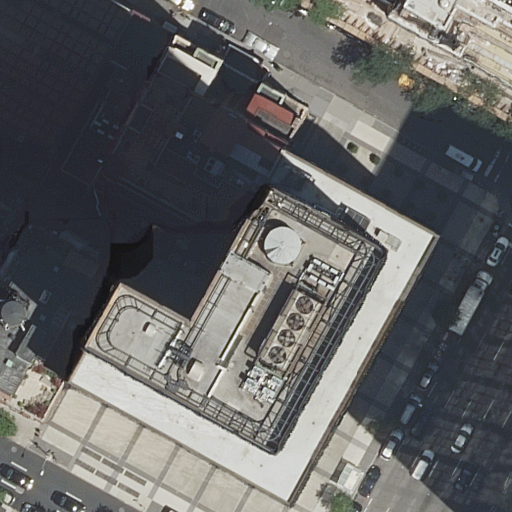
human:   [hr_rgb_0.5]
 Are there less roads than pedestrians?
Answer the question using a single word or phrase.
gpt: no

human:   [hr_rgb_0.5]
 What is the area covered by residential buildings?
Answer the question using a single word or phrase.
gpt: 2304m2

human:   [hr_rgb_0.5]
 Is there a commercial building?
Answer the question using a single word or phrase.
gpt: no

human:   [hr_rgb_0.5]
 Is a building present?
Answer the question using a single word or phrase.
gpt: yes

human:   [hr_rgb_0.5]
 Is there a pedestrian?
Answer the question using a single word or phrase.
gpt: yes

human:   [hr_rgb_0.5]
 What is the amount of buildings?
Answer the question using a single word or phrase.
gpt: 6

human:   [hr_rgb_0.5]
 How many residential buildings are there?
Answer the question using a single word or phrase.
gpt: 4

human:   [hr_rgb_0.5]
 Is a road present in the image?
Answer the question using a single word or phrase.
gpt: yes

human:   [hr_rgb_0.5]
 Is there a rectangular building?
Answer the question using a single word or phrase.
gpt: yes

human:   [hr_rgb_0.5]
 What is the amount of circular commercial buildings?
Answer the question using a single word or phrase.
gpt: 0

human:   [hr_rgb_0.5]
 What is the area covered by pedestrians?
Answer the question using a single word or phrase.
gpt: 3191m2

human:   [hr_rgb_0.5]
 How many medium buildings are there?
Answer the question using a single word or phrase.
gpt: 4

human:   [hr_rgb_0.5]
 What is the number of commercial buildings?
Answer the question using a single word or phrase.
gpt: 0

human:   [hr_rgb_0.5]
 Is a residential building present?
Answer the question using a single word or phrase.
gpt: yes

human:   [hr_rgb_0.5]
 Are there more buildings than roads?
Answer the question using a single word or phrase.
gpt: yes

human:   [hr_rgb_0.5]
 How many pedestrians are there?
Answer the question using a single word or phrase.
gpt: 1

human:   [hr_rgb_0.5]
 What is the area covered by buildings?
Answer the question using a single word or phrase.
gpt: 5087m2

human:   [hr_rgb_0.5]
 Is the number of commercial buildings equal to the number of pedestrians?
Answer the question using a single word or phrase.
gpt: no

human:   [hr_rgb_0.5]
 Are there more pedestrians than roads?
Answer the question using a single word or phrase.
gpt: no

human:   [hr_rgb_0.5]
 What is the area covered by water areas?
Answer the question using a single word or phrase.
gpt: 0m2

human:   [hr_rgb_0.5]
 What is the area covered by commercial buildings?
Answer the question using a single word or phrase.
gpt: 0m2

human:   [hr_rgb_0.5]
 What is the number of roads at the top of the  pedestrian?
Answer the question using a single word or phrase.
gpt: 1

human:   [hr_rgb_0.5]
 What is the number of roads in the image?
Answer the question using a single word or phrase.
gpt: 3

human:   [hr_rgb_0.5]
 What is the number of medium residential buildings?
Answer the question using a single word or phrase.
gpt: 3

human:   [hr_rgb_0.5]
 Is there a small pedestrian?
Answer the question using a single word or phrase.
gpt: no

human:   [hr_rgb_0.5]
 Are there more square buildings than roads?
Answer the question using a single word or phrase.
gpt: no

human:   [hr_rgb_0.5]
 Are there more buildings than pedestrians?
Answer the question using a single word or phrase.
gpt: yes

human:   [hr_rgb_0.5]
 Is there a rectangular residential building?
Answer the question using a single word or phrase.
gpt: yes

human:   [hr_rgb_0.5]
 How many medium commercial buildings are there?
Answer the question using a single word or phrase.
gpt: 0

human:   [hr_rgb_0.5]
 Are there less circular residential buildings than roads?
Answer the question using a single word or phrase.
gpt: yes

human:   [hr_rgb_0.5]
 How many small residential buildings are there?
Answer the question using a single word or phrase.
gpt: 0

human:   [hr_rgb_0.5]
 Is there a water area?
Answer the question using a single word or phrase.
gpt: no

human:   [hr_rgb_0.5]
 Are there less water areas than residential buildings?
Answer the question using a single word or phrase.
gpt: yes

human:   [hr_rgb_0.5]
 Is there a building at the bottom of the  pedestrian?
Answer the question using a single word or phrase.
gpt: yes

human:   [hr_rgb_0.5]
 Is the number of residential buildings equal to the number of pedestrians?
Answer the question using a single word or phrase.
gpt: no

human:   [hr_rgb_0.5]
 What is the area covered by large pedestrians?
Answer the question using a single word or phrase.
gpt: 3191m2

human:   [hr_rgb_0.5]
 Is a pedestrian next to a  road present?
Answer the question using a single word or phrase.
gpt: yes

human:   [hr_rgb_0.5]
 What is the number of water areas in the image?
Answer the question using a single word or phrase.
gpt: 0

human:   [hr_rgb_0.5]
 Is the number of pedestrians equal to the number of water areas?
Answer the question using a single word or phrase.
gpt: no

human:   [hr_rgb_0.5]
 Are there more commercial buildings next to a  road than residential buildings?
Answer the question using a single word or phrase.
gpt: no

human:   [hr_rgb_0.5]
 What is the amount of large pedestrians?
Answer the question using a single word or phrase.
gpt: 1

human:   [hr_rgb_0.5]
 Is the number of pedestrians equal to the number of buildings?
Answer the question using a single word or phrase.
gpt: no

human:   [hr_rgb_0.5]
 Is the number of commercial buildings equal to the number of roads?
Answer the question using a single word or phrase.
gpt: no

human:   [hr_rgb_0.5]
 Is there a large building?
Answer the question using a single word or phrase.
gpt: yes

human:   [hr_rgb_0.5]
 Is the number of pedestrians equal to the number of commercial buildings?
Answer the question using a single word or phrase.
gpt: no

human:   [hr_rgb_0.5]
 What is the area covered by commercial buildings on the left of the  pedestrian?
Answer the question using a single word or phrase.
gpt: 0m2

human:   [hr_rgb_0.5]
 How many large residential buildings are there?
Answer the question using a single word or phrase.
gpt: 1

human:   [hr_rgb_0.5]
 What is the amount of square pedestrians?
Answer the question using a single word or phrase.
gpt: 0

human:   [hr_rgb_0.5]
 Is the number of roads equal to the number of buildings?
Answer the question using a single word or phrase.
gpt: no

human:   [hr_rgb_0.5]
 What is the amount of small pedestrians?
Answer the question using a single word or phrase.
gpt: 0

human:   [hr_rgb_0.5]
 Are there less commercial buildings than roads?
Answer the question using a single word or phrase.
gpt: yes

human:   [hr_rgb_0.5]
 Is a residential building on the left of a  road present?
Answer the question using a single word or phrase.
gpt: yes

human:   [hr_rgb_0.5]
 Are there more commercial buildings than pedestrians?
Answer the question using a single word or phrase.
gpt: no

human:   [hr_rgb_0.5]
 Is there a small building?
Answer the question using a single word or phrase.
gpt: no

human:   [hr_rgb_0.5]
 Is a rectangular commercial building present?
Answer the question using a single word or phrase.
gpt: no

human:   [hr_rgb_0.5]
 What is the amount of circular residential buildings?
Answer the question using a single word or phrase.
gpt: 0

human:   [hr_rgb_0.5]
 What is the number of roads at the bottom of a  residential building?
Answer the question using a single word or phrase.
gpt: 2

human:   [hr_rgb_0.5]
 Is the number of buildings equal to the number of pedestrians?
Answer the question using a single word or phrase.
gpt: no

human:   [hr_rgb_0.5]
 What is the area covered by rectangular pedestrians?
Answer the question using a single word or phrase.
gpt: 0m2

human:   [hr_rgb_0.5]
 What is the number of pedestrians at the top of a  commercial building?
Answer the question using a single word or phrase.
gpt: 0

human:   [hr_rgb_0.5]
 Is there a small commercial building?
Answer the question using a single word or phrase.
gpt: no

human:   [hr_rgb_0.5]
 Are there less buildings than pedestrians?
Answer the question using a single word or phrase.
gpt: no

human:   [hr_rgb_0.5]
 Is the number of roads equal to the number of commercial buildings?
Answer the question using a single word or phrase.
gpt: no

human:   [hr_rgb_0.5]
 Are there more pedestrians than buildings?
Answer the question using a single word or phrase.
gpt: no